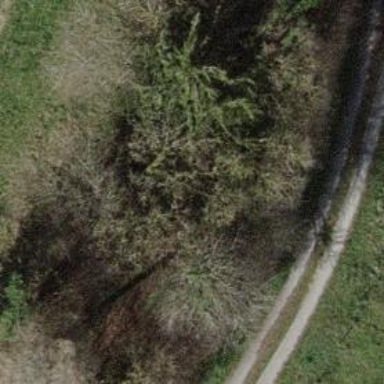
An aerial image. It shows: Path on the ground.